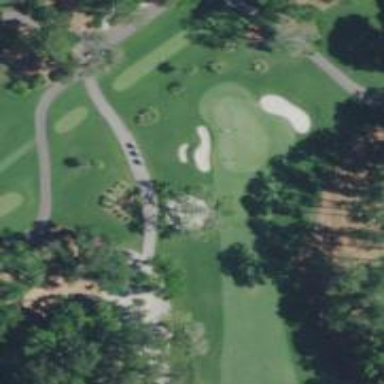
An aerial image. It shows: Service road designated as golf cart path.